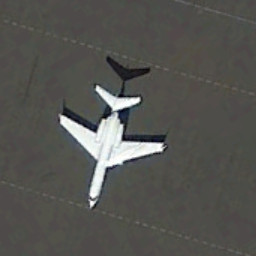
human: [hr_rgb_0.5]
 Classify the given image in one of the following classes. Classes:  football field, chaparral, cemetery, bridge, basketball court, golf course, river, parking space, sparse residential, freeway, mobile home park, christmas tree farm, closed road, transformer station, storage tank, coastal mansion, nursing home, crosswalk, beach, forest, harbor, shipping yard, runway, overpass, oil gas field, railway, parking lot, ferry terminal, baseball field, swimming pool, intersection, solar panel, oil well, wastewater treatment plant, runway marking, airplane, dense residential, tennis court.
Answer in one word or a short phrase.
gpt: airplane